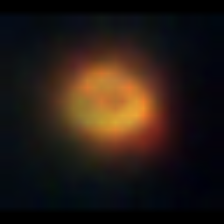
Taxon: NanoPlankton
Group: Other